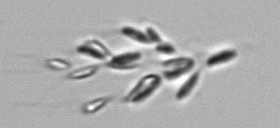
Label: Dinobryon